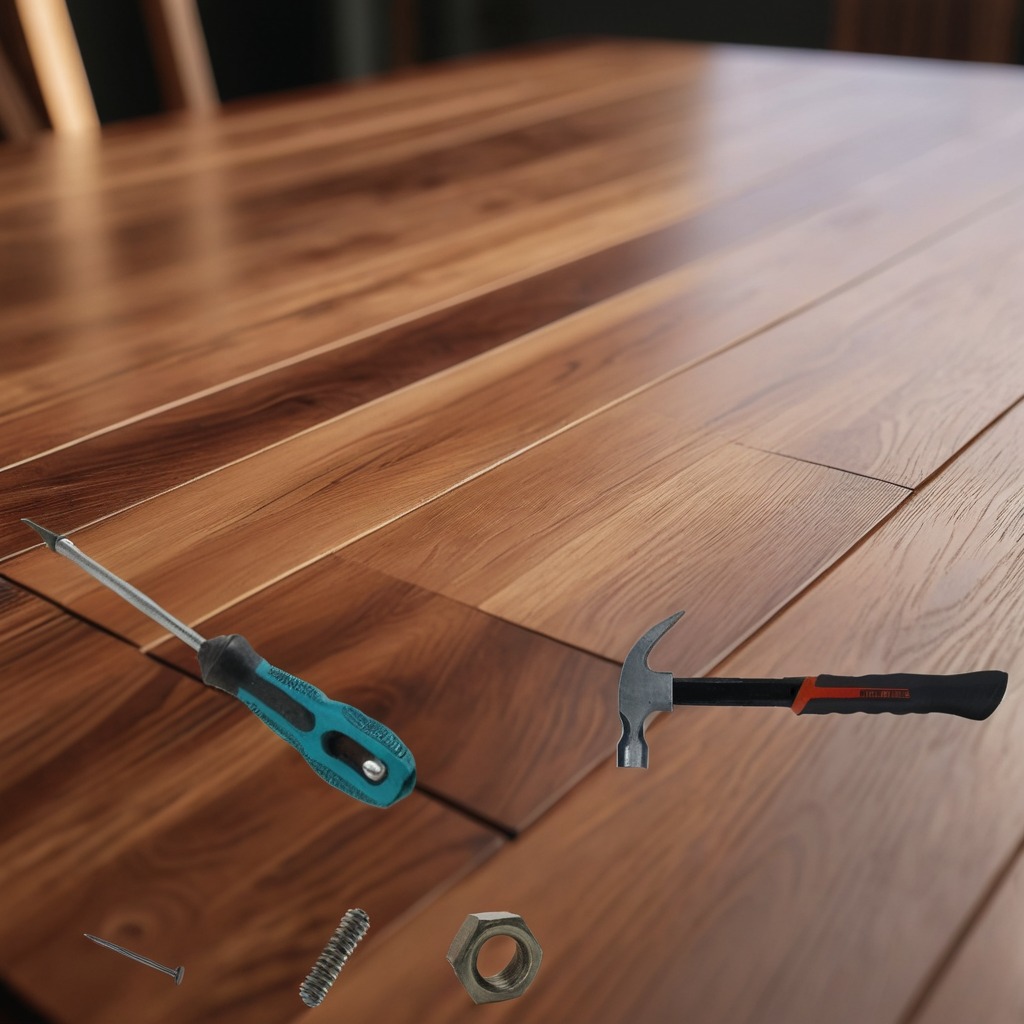
A hammer, an iron nail, a coiled metal spring, a screwdriver, and a metal nut are lying on a wooden table in a carpentry studio.